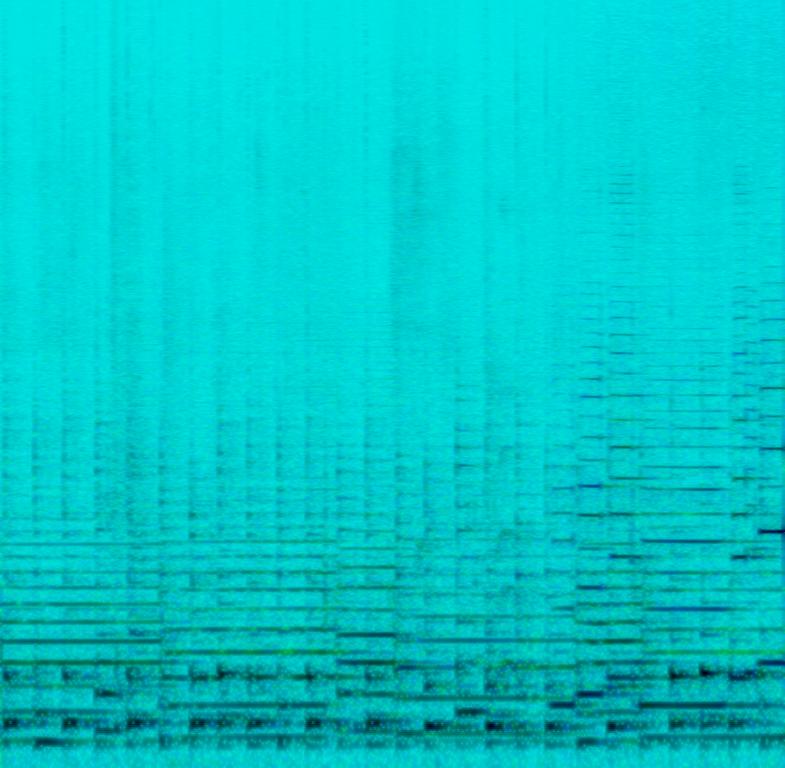
The song is an instrumental. The song is in medium tempo with a cello playing percussively, a  clarinet in melody and supported in harmony by a bass clarinet and a trombone. The song is a rock song cover played live. The song is engaging and rich in quality.